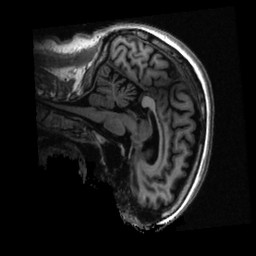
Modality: T1w
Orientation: sagittal